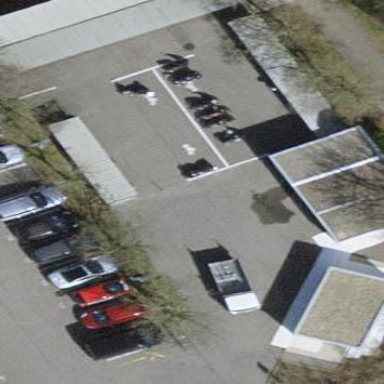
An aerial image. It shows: Motorcycle parking facility.